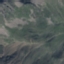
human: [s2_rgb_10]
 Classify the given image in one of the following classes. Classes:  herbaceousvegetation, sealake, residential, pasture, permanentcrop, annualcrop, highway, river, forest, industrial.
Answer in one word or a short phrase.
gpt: HerbaceousVegetation